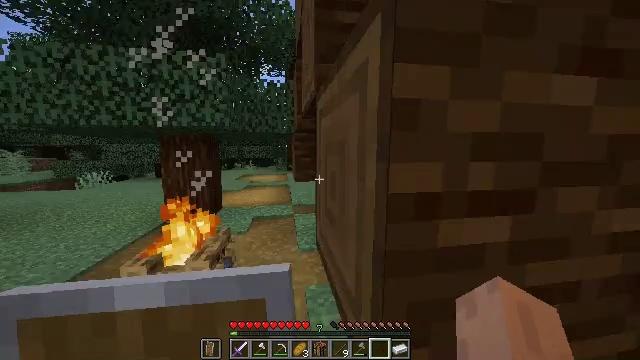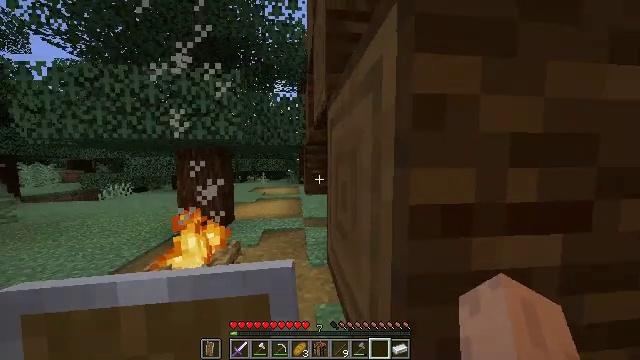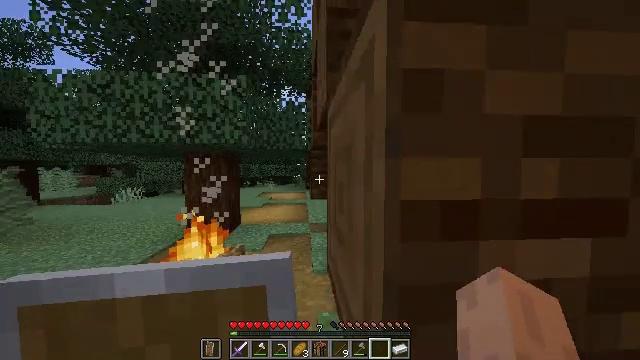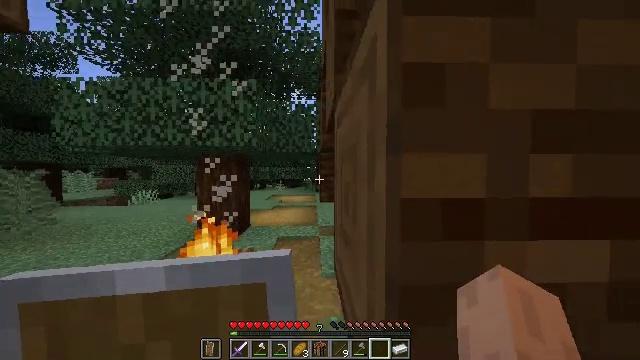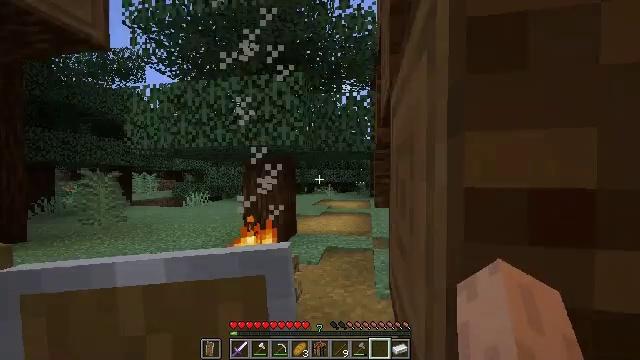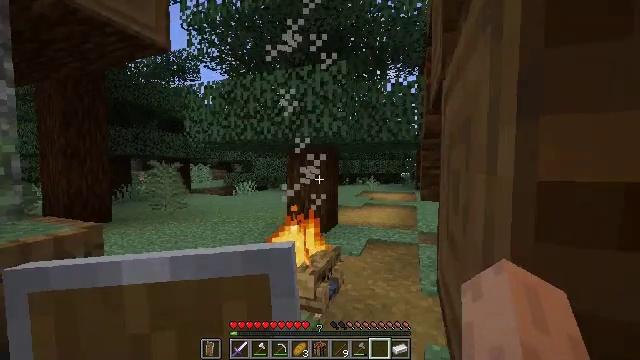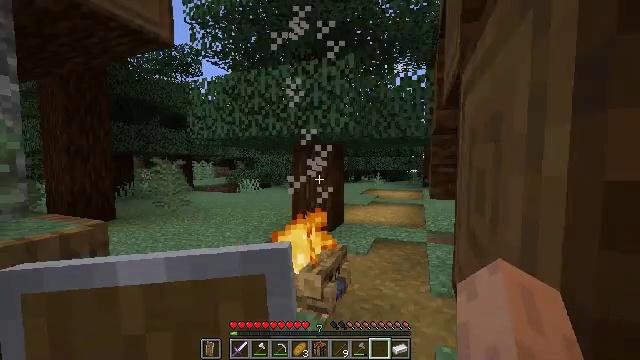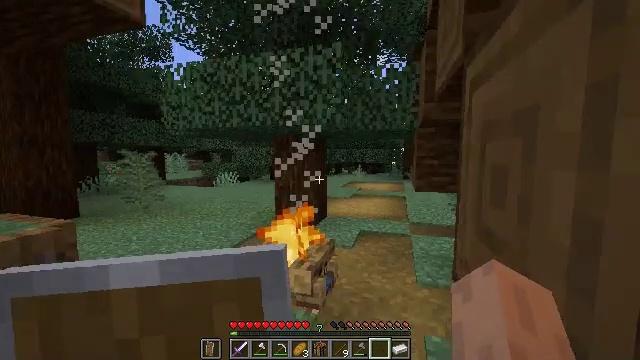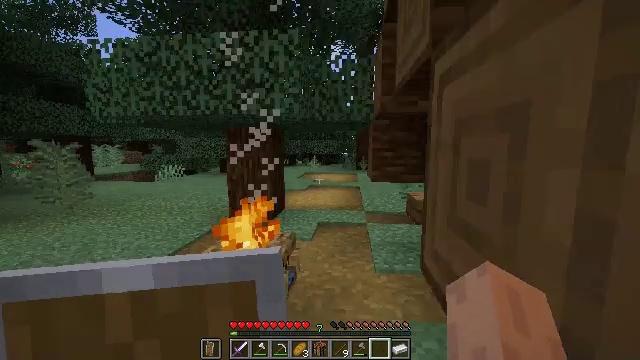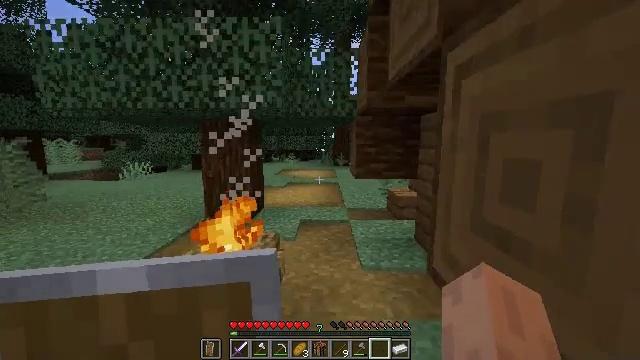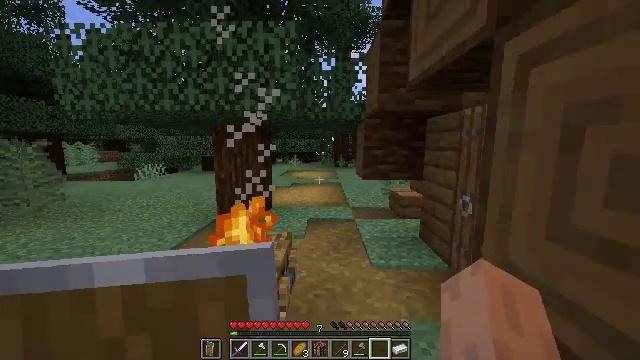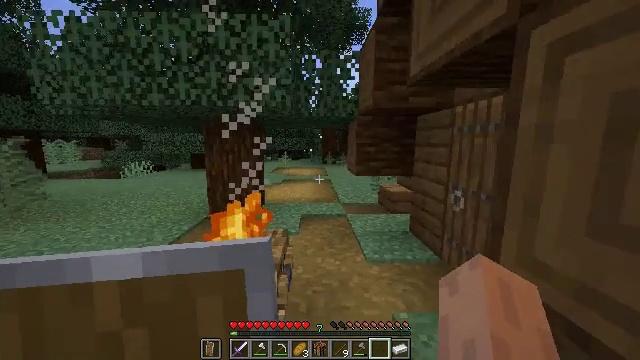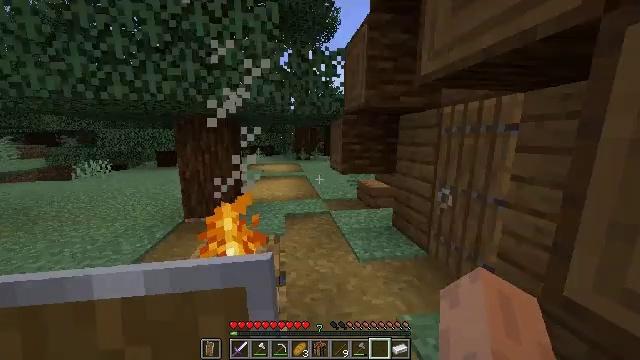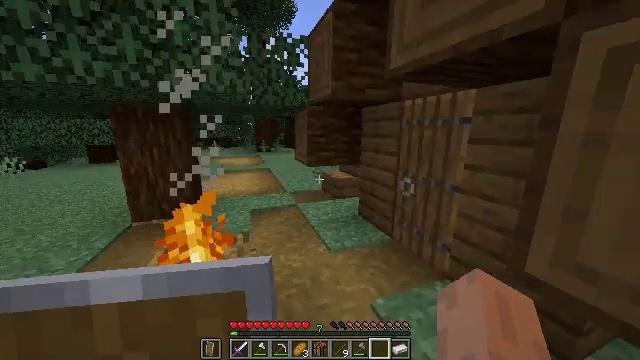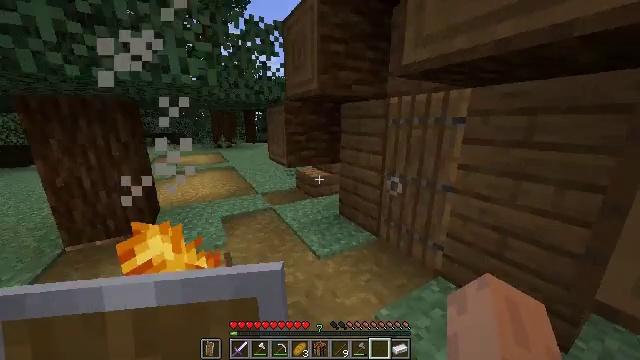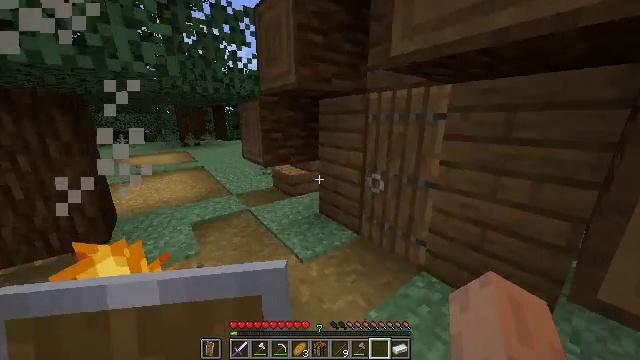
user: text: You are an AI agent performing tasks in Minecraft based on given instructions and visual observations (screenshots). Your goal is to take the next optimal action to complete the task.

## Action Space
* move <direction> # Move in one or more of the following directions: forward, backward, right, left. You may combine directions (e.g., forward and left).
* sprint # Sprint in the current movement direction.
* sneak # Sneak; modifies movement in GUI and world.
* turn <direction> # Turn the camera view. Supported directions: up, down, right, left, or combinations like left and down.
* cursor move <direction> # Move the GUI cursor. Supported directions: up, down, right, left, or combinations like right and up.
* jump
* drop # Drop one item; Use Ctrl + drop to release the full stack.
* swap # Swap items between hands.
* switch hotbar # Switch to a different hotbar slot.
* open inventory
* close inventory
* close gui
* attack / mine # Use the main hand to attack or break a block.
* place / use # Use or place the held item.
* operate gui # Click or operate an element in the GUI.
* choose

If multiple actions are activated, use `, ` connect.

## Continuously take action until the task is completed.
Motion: motion action
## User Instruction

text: Break the spruce leaves to clear the area.
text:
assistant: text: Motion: move forward, sprint, turn left and up
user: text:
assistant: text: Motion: move forward, sprint, turn left and up
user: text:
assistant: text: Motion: move forward, sprint, turn left
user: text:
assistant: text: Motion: move forward, sprint, turn left
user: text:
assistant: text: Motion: move forward, sprint, turn left and down
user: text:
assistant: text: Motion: move forward, sprint
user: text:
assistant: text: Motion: move forward, sprint, turn right and down
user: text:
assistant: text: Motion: move forward and move left, sprint, turn right and down
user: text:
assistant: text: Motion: move forward and move left, sprint, turn right
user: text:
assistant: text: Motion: move forward and move left, sprint
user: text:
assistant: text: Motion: move forward and move left, sprint, turn right
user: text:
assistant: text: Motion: move forward and move left, sprint, turn right and down
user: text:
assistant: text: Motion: move forward and move left, sprint, turn right and down
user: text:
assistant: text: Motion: move forward, sprint, turn right and down
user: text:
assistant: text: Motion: move forward, sprint, turn right and down
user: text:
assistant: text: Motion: move forward, sprint, turn right
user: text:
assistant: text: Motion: move forward and move right, sprint
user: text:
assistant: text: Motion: move forward and move right, sprint
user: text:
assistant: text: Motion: move forward and move right, sprint
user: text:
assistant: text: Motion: move forward and move right, sprint, turn right
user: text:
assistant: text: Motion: move forward and move right, sprint, turn right and down
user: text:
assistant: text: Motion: move forward, sprint, turn right and down, use / place
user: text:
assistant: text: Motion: move forward, sprint, turn right, use / place
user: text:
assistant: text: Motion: move forward and move left, sprint, use / place
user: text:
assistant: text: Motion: move forward and move left, sprint, use / place
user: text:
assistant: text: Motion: move forward and move left, sprint
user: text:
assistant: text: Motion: move forward, sprint, turn right
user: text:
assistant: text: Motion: move forward, sprint, turn right
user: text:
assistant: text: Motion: move forward, sprint, turn right and up
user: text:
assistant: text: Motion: move forward, sprint